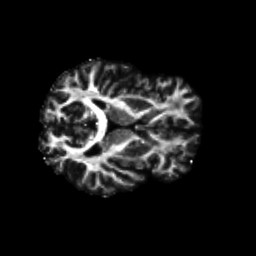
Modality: FA
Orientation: axial
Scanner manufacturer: siemens
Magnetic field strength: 3 T
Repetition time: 8.8 s
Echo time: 0.085 s